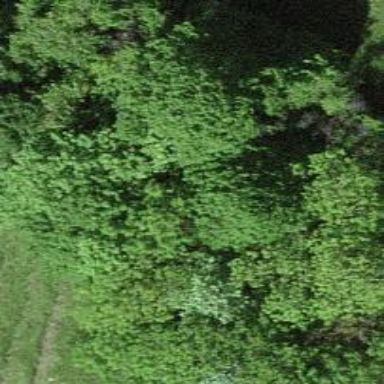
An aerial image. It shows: Forest area.